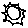
Label: sun